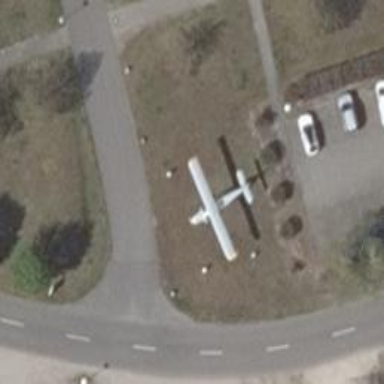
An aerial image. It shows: Aircraft with historical significance.